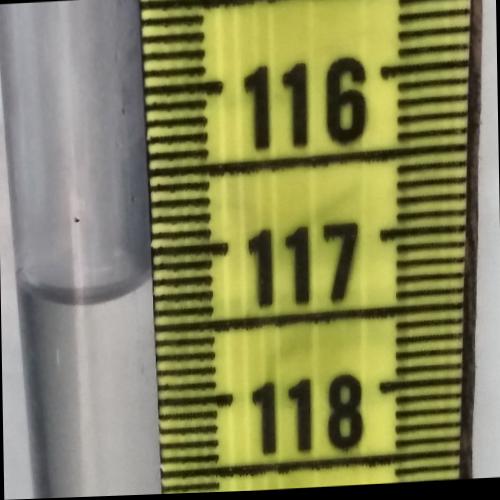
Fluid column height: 117.2 cm